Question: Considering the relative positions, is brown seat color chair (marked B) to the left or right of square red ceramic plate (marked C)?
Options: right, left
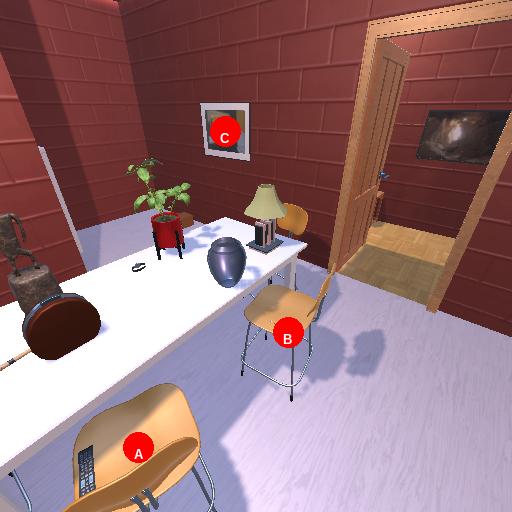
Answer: right